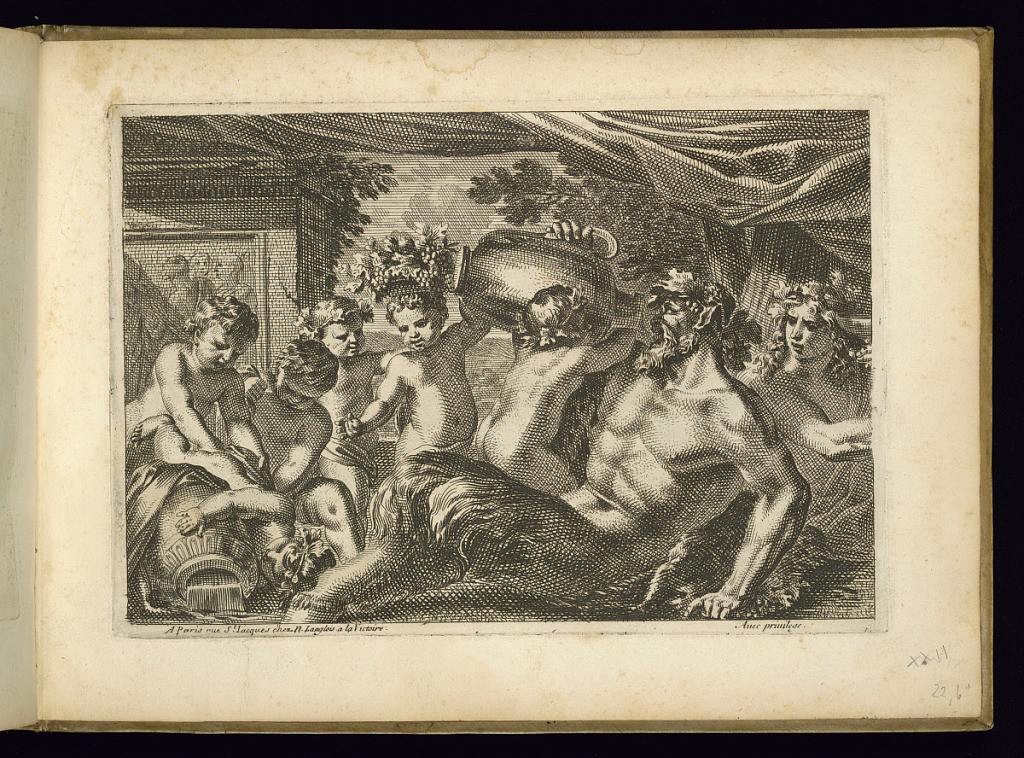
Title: A Satyr Drinking Surrounded by Children
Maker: Jean Le Pautre, French, 1618–1682
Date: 1655–82
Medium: Etching on laid paper
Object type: Print
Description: A satyr laying on the ground drinking from an ewer, which is supported by children, another male figure holding a drinking cup to the right. A landscape in the background, with a frieze carved onto an architectural fragment to the left, and drapery pulled back to reveal the scene. The publisher's address is lettered below.